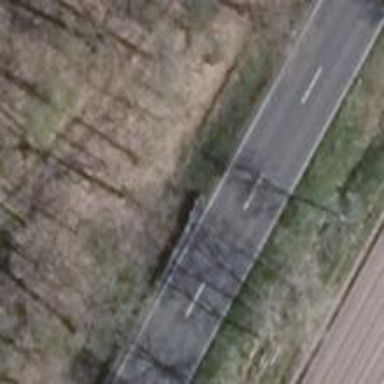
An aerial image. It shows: Asphalt road classified as primary highway.